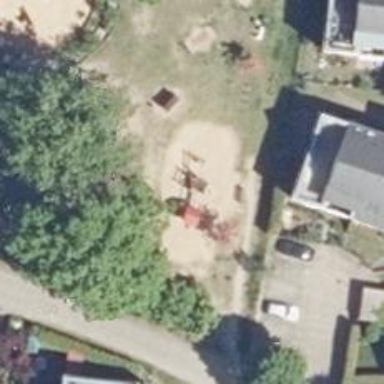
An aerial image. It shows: Playground featuring climbing frame.